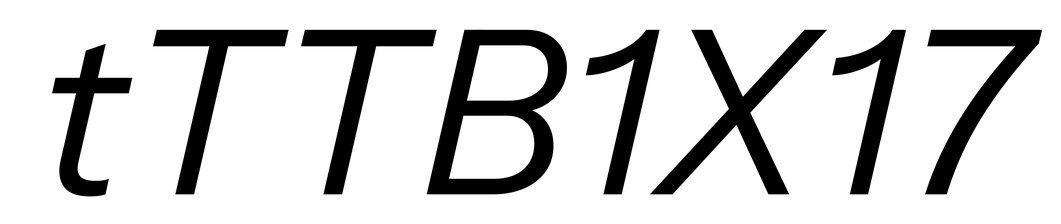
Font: InstrumentSans-Italic_Italic